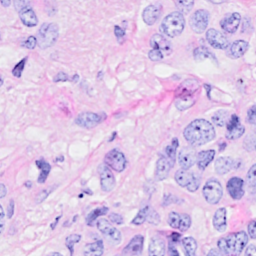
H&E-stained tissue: Breast